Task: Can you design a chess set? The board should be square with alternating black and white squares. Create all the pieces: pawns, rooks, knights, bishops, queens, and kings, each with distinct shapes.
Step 3957:
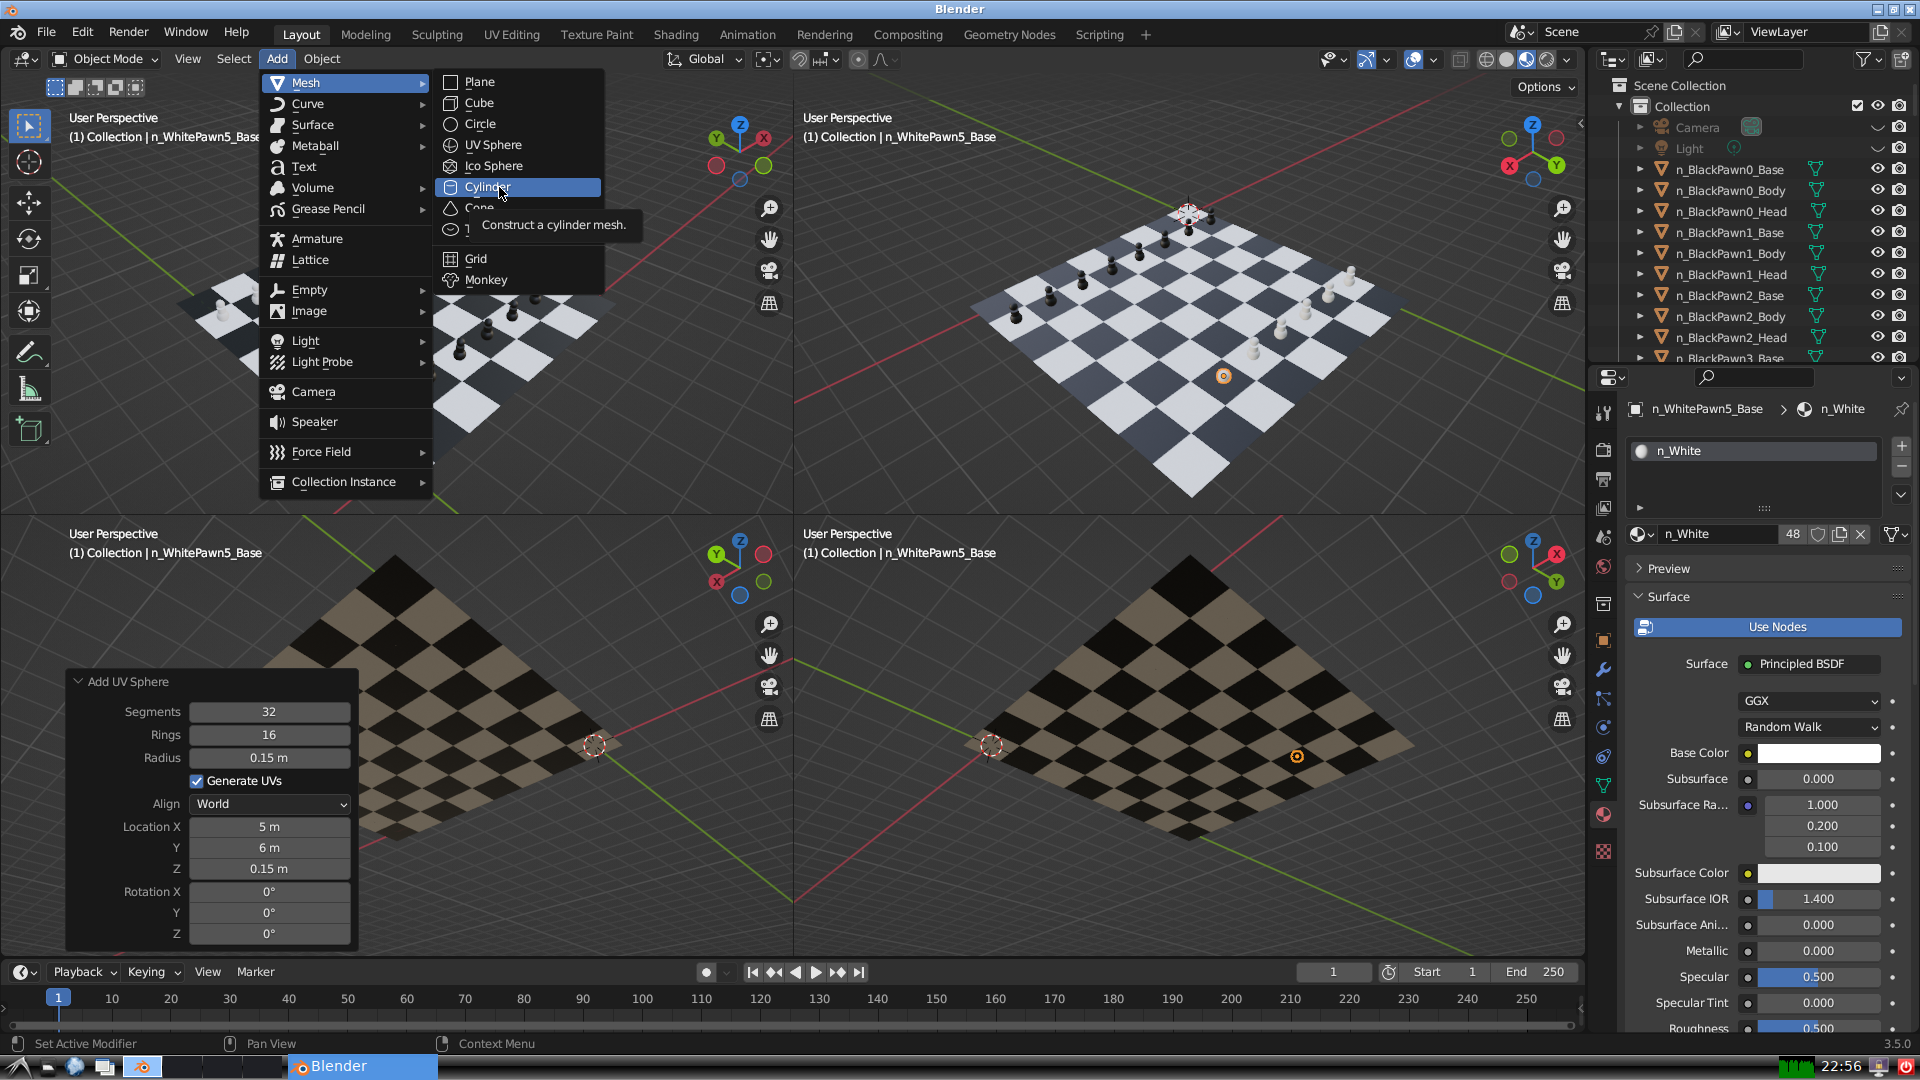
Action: click: no